Aerial crown-view tile of a tropical tree (Barro Colorado Island, Panama), acquired 20250818:
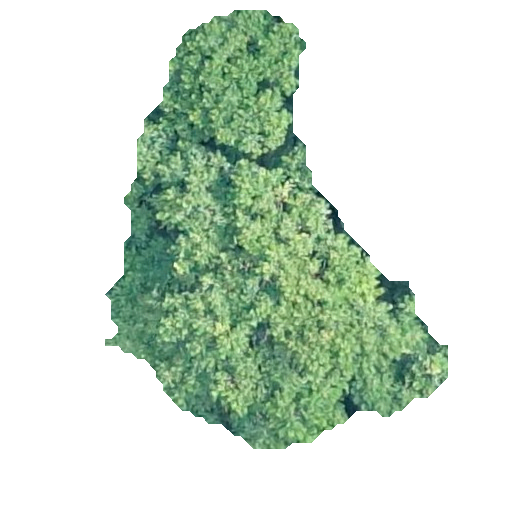
Species: Trattinnickia aspera
GBIF accepted scientific name: Trattinnickia aspera
Crown area: 123.715 m²